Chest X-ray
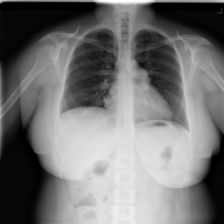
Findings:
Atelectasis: negative
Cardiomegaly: negative
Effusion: negative
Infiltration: negative
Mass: negative
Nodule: negative
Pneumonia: negative
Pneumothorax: negative
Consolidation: negative
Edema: negative
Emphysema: negative
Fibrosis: negative
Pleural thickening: negative
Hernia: negative